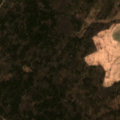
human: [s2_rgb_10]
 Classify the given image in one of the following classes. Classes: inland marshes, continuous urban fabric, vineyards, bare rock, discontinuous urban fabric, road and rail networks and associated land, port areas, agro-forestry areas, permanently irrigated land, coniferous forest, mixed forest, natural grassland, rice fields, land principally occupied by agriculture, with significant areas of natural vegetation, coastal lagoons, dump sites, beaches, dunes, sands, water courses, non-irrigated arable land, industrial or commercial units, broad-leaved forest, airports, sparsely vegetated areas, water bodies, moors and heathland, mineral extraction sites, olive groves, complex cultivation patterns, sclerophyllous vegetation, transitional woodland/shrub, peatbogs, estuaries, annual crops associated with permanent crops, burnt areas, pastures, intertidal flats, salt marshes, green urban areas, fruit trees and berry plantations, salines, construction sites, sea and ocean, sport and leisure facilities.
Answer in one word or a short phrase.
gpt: pastures, mixed forest, transitional woodland/shrub